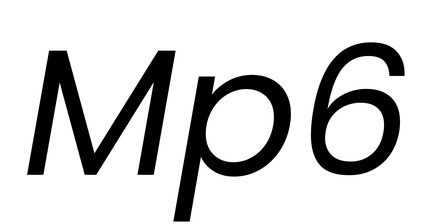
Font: Poppins-Italic